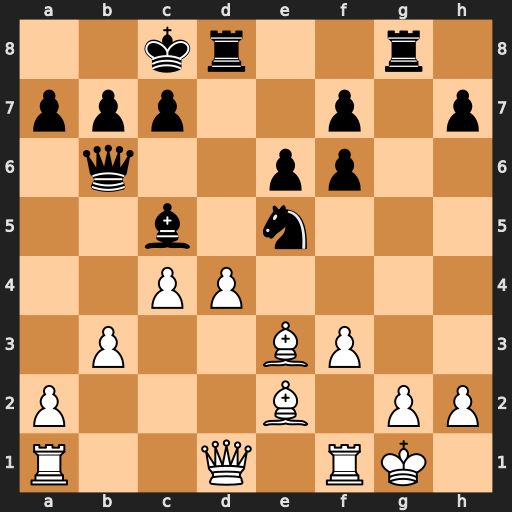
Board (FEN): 2kr2r1/ppp2p1p/1q2pp2/2b1n3/2PP4/1P2BP2/P3B1PP/R2Q1RK1
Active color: w
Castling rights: -
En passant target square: -
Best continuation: dxc5 Rxd1 cxb6